Question: I recently switched a windows forms application to use SQL Compact 4 database and Entity Framework. I handle the updates to the application through the application (no windows services). When an update is sent out to the device, all data is cleared (the data directory is deleted) and the exe gets replaced with a new exe.
This works fine except the next time the application is launched, Windows pops up with a message "Please Wait While Windows Configures 'Application Name'". Windows then proceeds to add back the database file automatically and set my exe back to the previous version.
Why is Windows adding the old database file and reverting my exe? How do I stop this from happening?

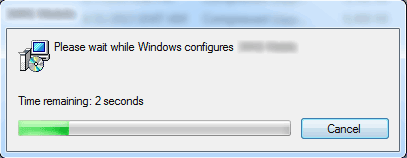
Answer: It appears that adding the database to the program data folder in the installer project caused this. Removing the file from there and programmatically adding the database file there resolved this issue.